Field crop: maize
Growth stage: 1
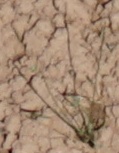
Species: lolium